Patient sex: F
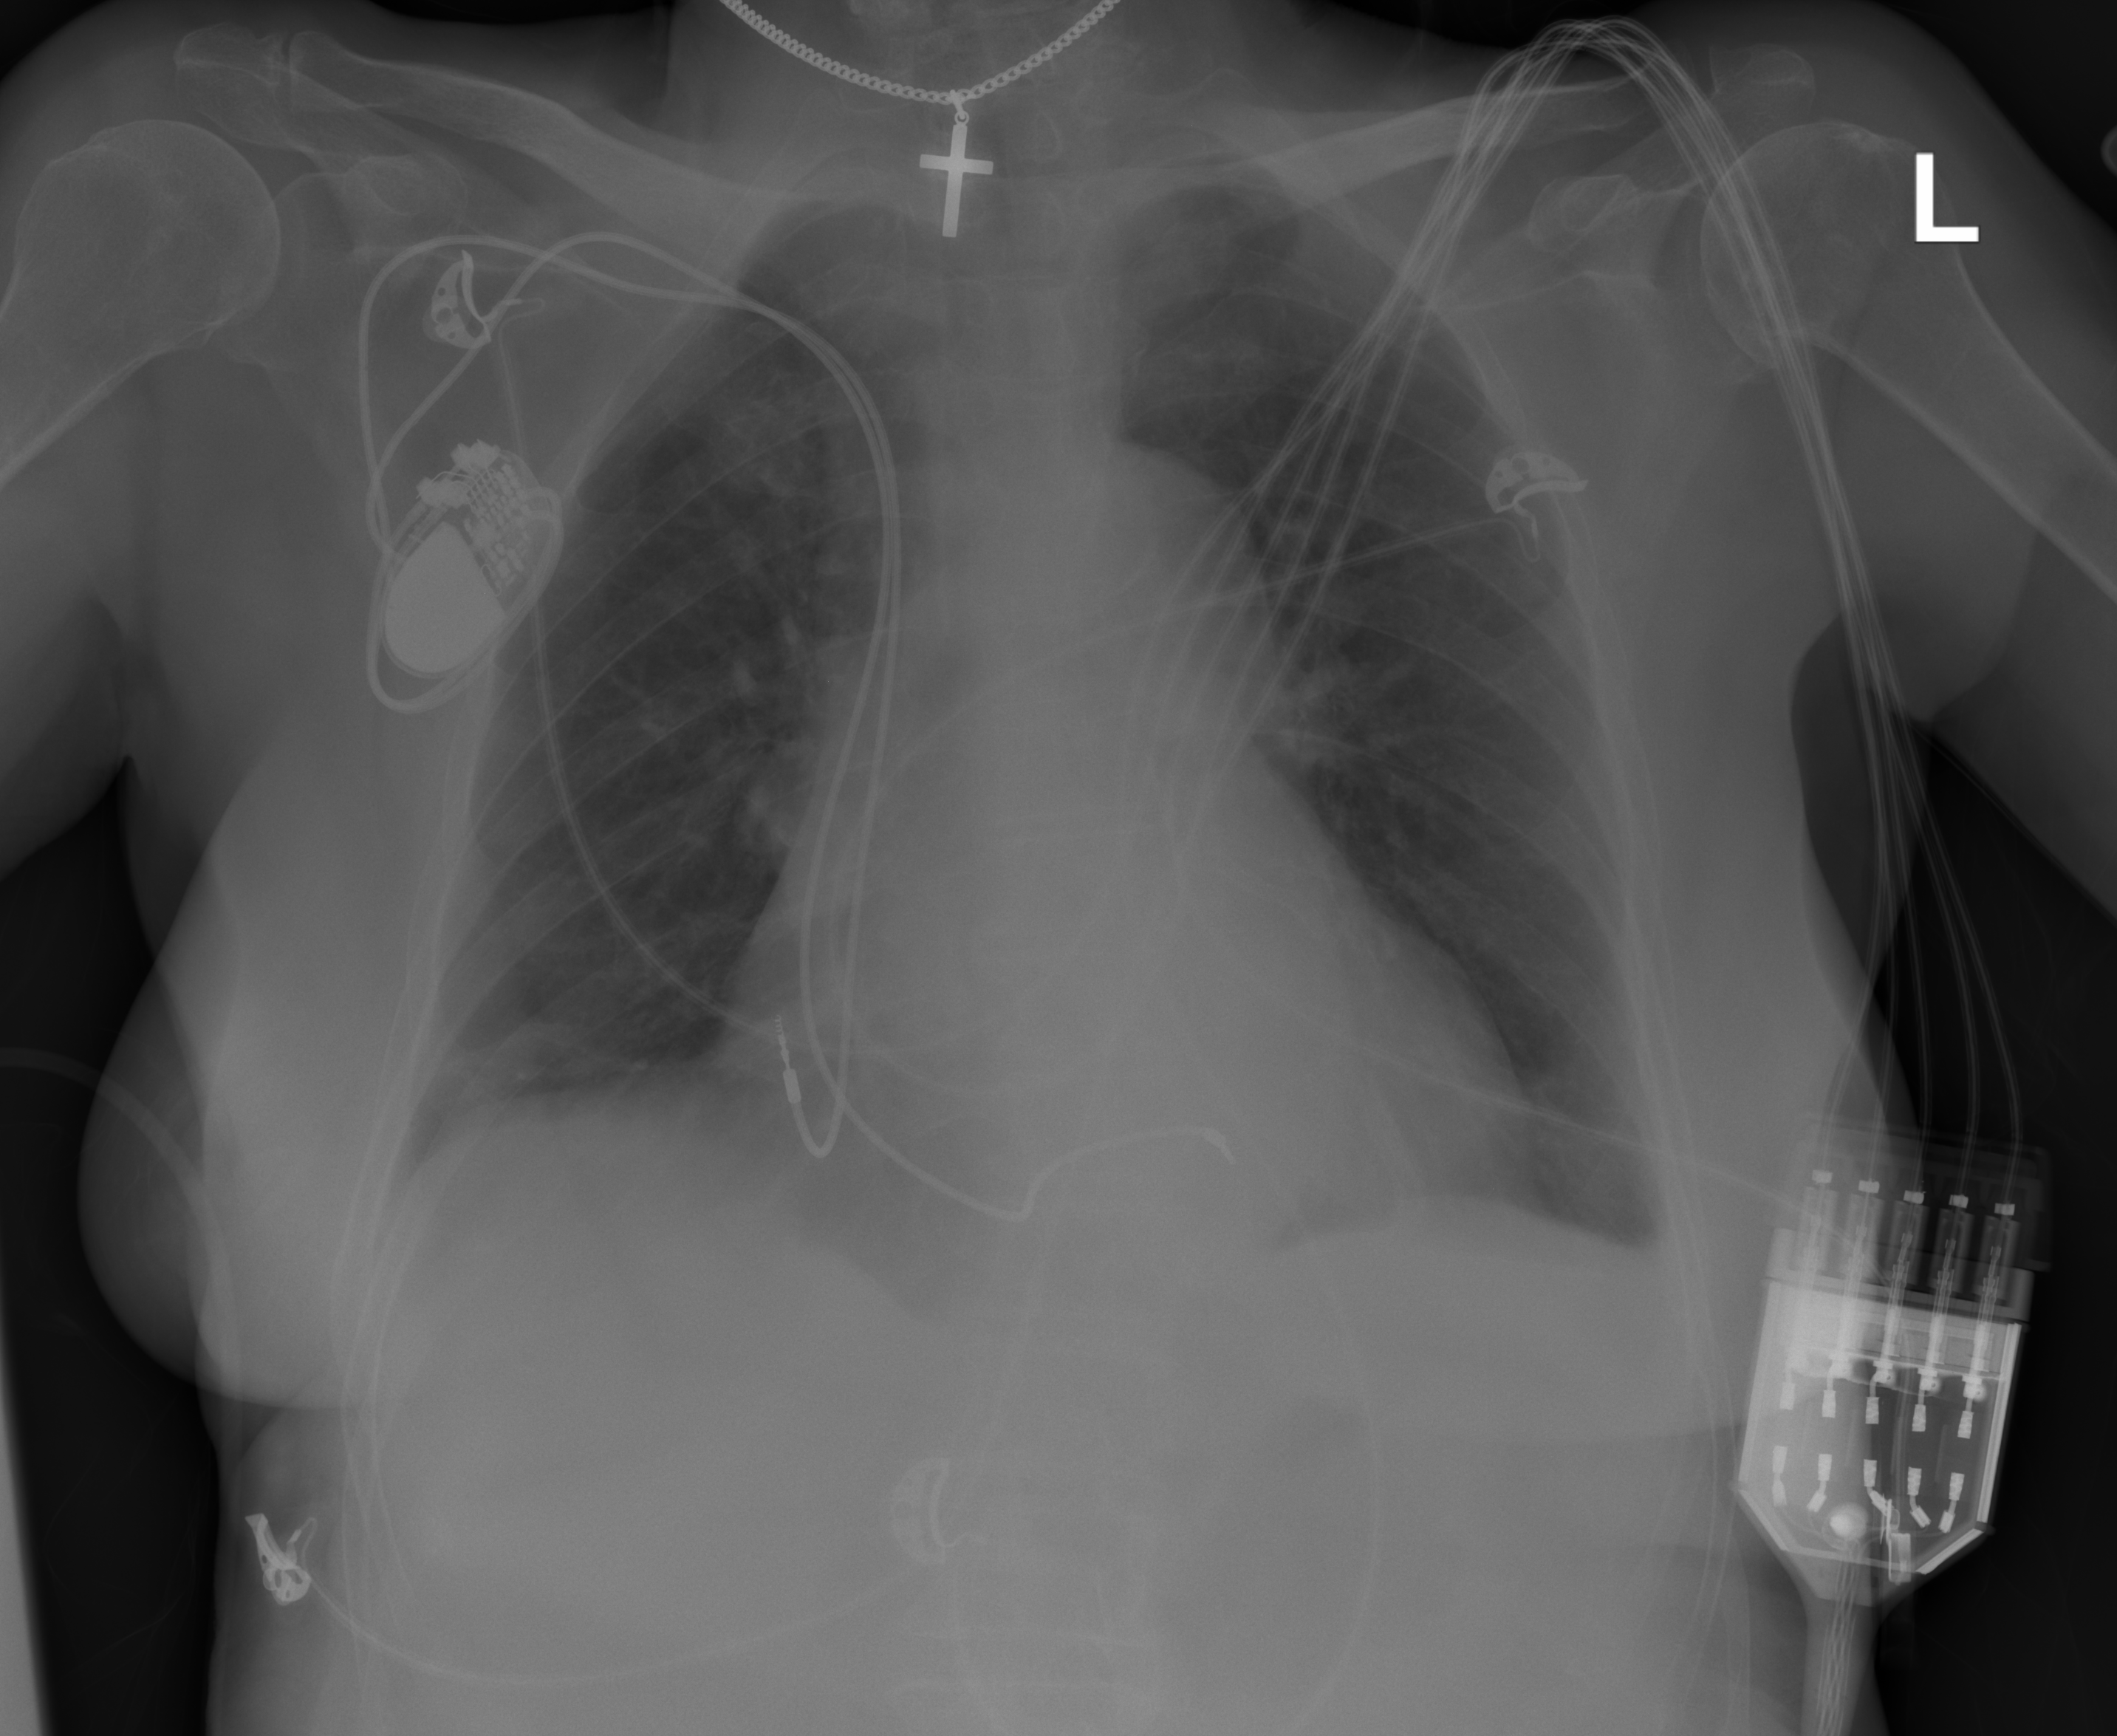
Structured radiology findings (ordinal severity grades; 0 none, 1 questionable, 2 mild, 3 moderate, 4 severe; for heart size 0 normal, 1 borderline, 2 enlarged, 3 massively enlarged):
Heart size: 0
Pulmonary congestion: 0
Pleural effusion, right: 1
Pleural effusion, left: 1
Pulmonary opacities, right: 0
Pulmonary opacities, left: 0
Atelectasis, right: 1
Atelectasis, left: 1